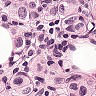
Metastatic tissue present: yes